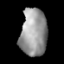
Tissue: lung
Cell type: Epithelial cells
Senescence score: 0.1366
Nuclear area (px): 1243
Mean DAPI intensity: 151.546